Question: Im having a collapsed data as shown below, where I have ID & its header below the header its value exists. Each ID has its own different no of headers & values.

I have to arrange them into a table where i have consolidated headers of all the IDs into one row and the IDs are in one column. Based one the ID i need to update the respective header's value below.
'''
ID--+--H1--+--H2--+--H3--+--H4--+--H5--|
18219--V1--+--V3--+-- --+-- --+-- --|
18218--V2--+--V4--+-- --+-- --+-- --|
18217--V1--+--V2--+--V3--+--V4--+--V5--|
'''
Can anyone help me out?
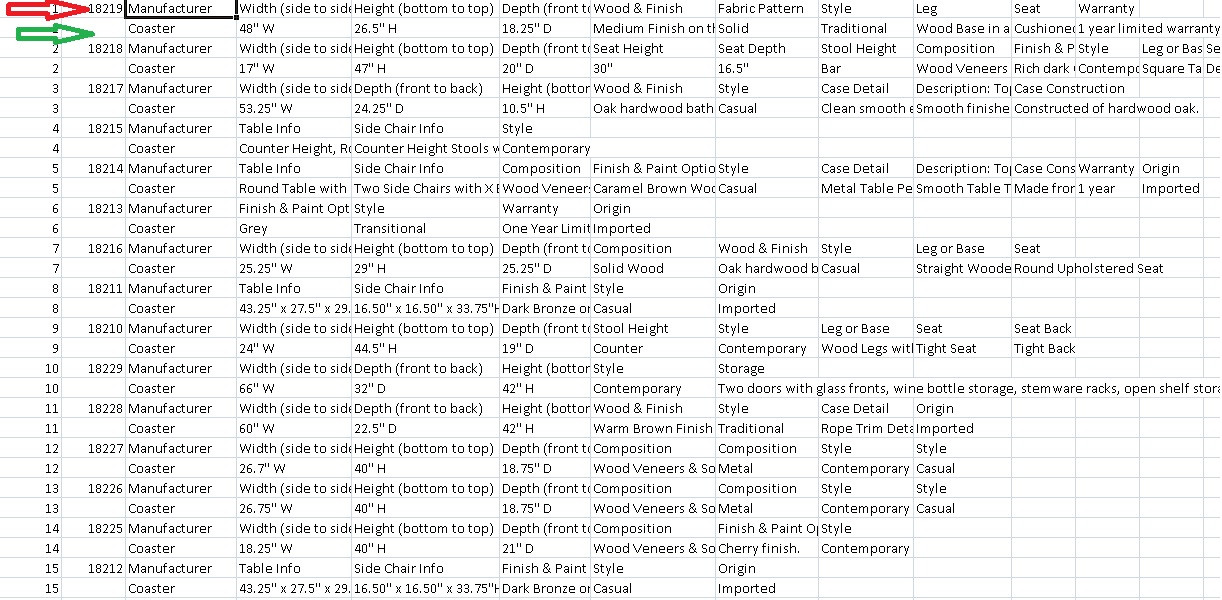
Answer: Try this code:
'''
Option Explicit
Sub Consolidate()
Dim arrContent As Variant
Dim strSource As String
Dim strDest As String
Dim x As Long
Dim y As Long
Dim p As Long
Dim objHeader As Object
Dim objItem As Variant
Dim lngColsCount As Long
' set initial values
strSource = "source" ' source worksheet name
strDest = "destination" ' destination worksheet name
y = 1 ' source worksheet first ID cell's row number
x = 2 ' source worksheet first ID cell's column number
Set objHeader = CreateObject("Scripting.Dictionary")
' pack source data into array of dictionaries
objHeader.Add "ID", 0
arrContent = Array()
With Sheets(strSource)
Do While .Cells(y, x).Value <> "" And .Cells(y + 1, x).Value = ""
Set objItem = CreateObject("Scripting.Dictionary")
objItem.Add 0, .Cells(y, x).Value
p = x + 1
Do While .Cells(y, p).Value <> ""
If Not objHeader.Exists(.Cells(y, p).Value) Then objHeader.Add .Cells(y, p).Value, objHeader.Count
objItem(objHeader(.Cells(y, p).Value)) = .Cells(y + 1, p).Value
p = p + 1
Loop
ReDim Preserve arrContent(UBound(arrContent) + 1)
Set arrContent(UBound(arrContent)) = objItem
y = y + 2
Loop
End With
' output
With Sheets(strDest)
.Cells.Delete
lngColsCount = UBound(objHeader.keys)
.Range(.Cells(1, 1), .Cells(1, lngColsCount + 1)).Value = objHeader.keys
y = 2
For Each objItem In arrContent
For x = 1 To lngColsCount + 1
.Cells(y, x).Value = objItem(x - 1)
Next
y = y + 1
Next
End With
End Sub
'''
For source table:

it generates output: